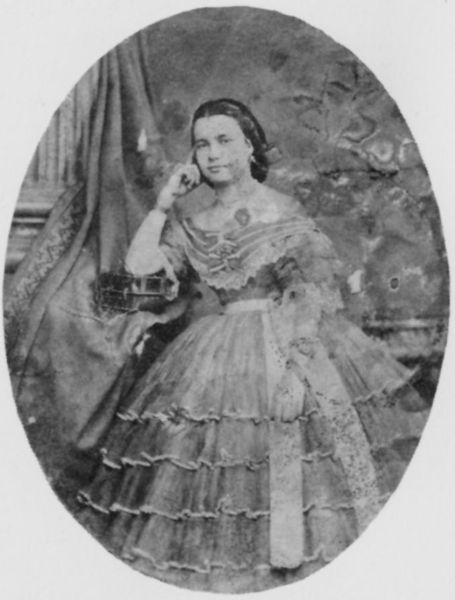
Titel: Porträt eines jungen Mädchens
Künstler: Kubanischer Photograph
Standort: Havanna
Institution: Unión de Escritores y Artistas de Cuba
Schlagwörter: hand, kopf, weiß, mädchen, ellbogen, finger, frau, frisur, grau, handschuhe, kleid, nase, schwarz, stützen, säule, blick, rot, rock, schleife, teppich, alt, wand, augen, band, gesicht, halten, sockel, spitze, stehen, hände, portrait, porträt, vorhang, haare, reich, adel, saum, brosche, oval, rund, taille, haltung, kette, treppe, tapete, zopf, atelier, draperie, uhr, hochsteckfrisur, rüschen, nachdenken, abendkleid, foto, fotografie, photographie, stütze, schwarzweiss, scherpe, photo, geige, armband, abstützen, vorhand, porträit, bumen, inneraum, fotographie, krinoline, reifrock, ballkleid, spitzte, guertel, stufenrock